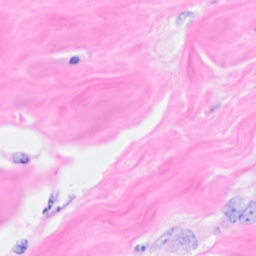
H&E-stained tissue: Breast